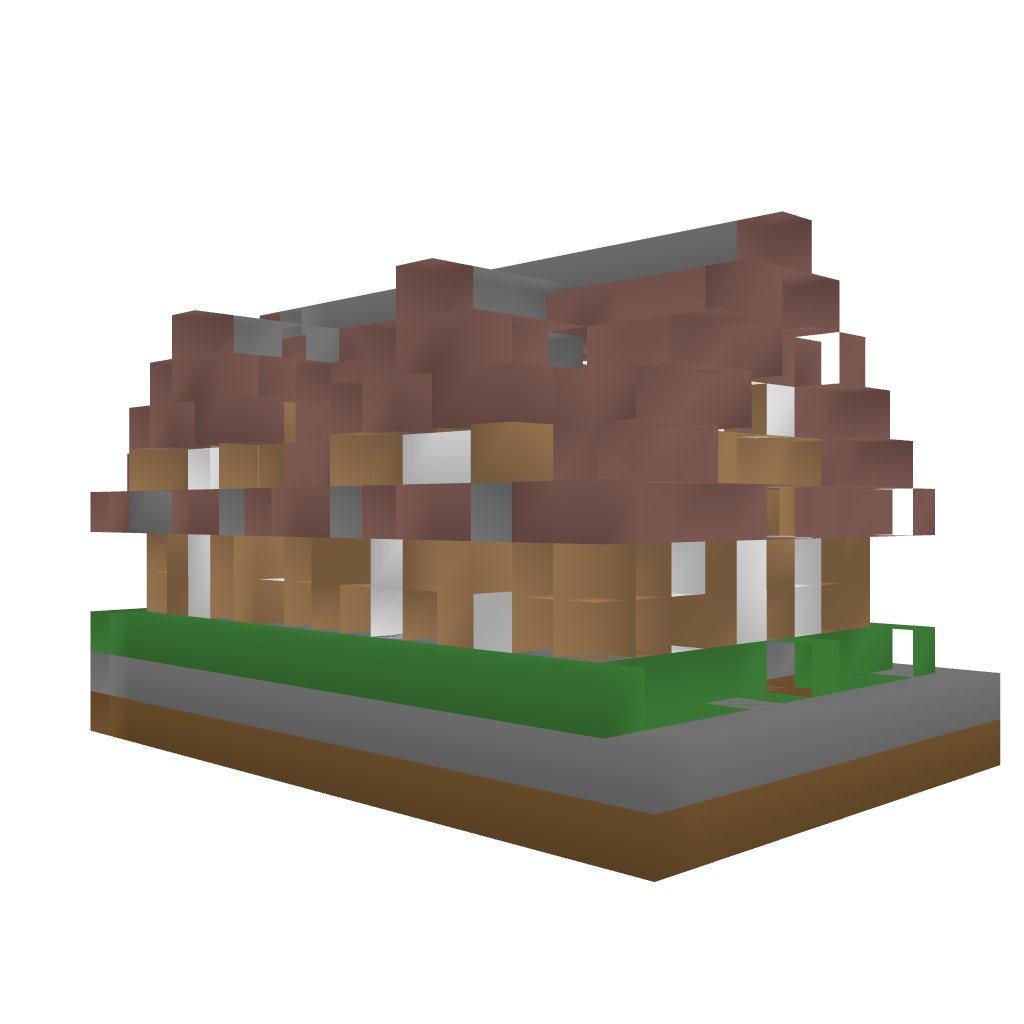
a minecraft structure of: Basic survival house 3 bad low quality